Platform: macOS
Application: Arc Browser
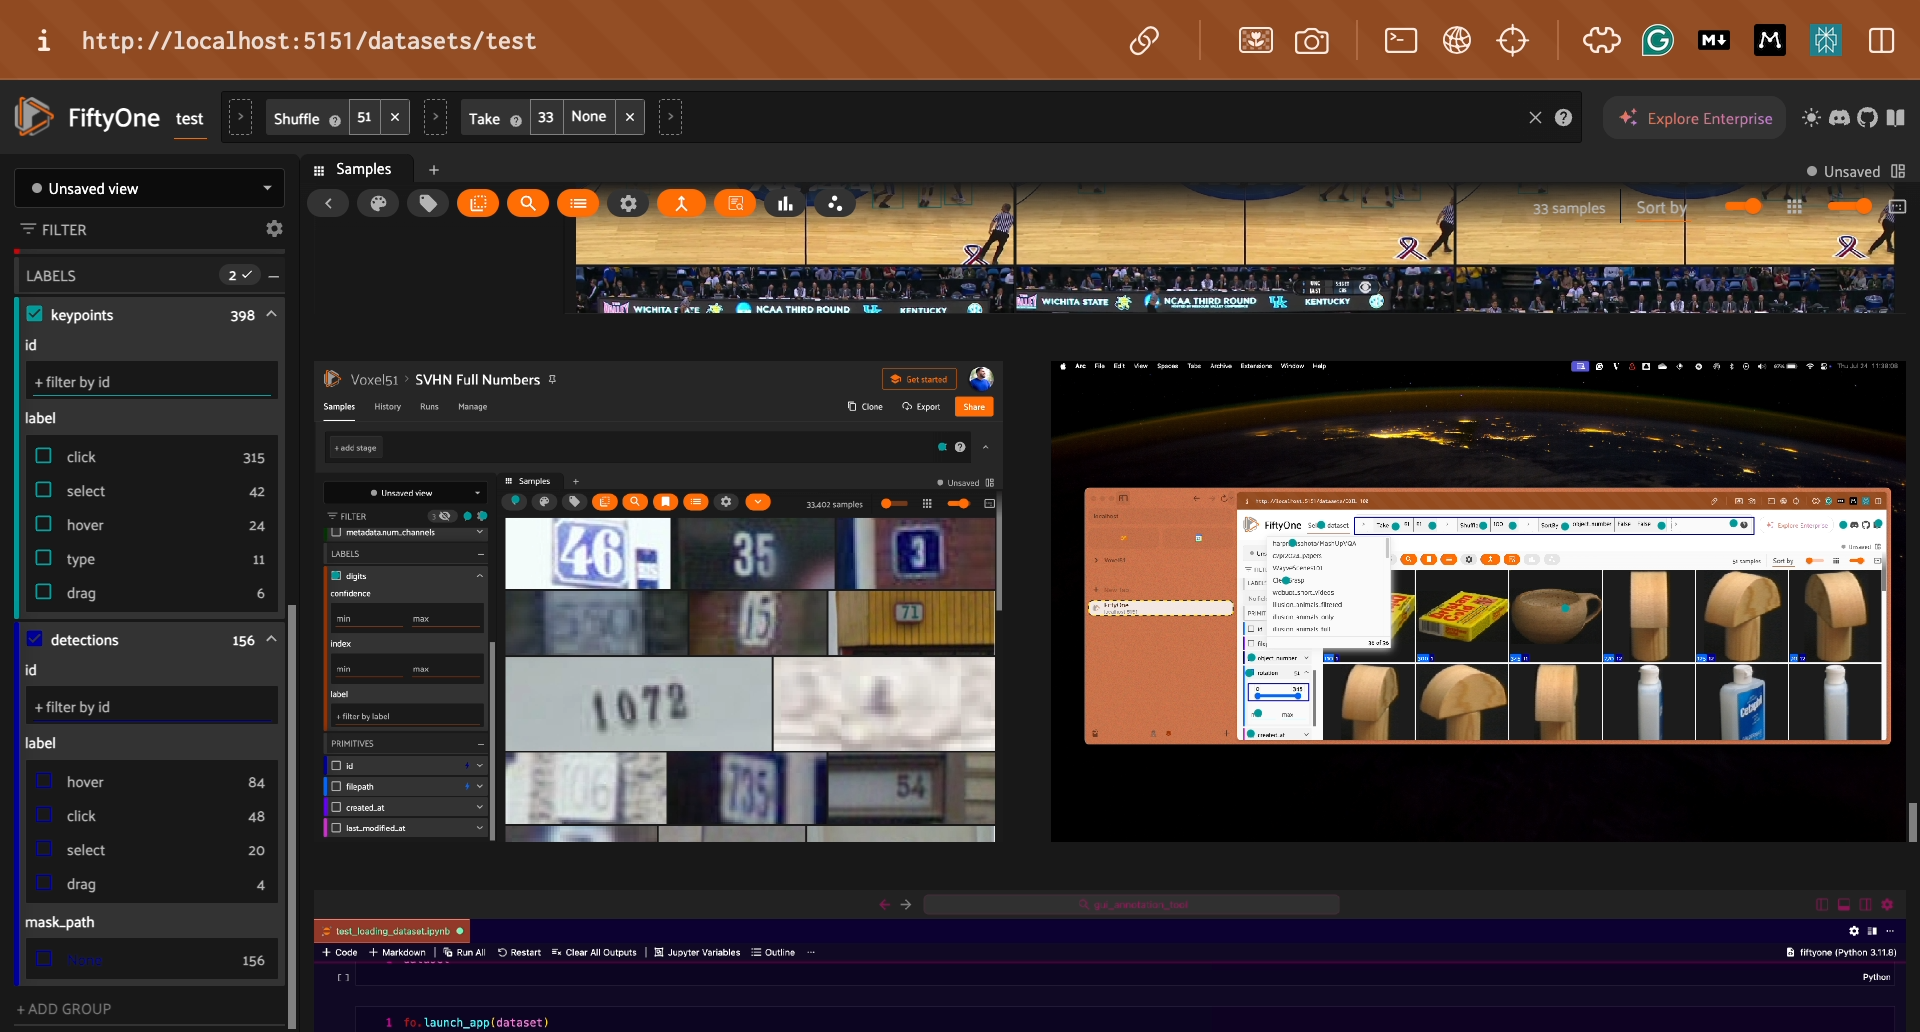
task_description: Scroll to the top of the sidebar
action_type: click
element_info: Slider
steps_since_start: 1